Interaction volume radius: 10 \u00c5
Interaction volume height: 20 \u00c5
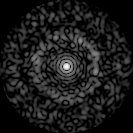
Disorder parameter: 0.8132